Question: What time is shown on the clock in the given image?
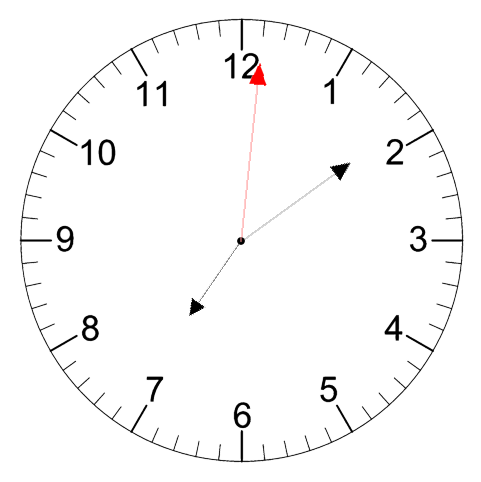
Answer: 07:09:01